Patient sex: F
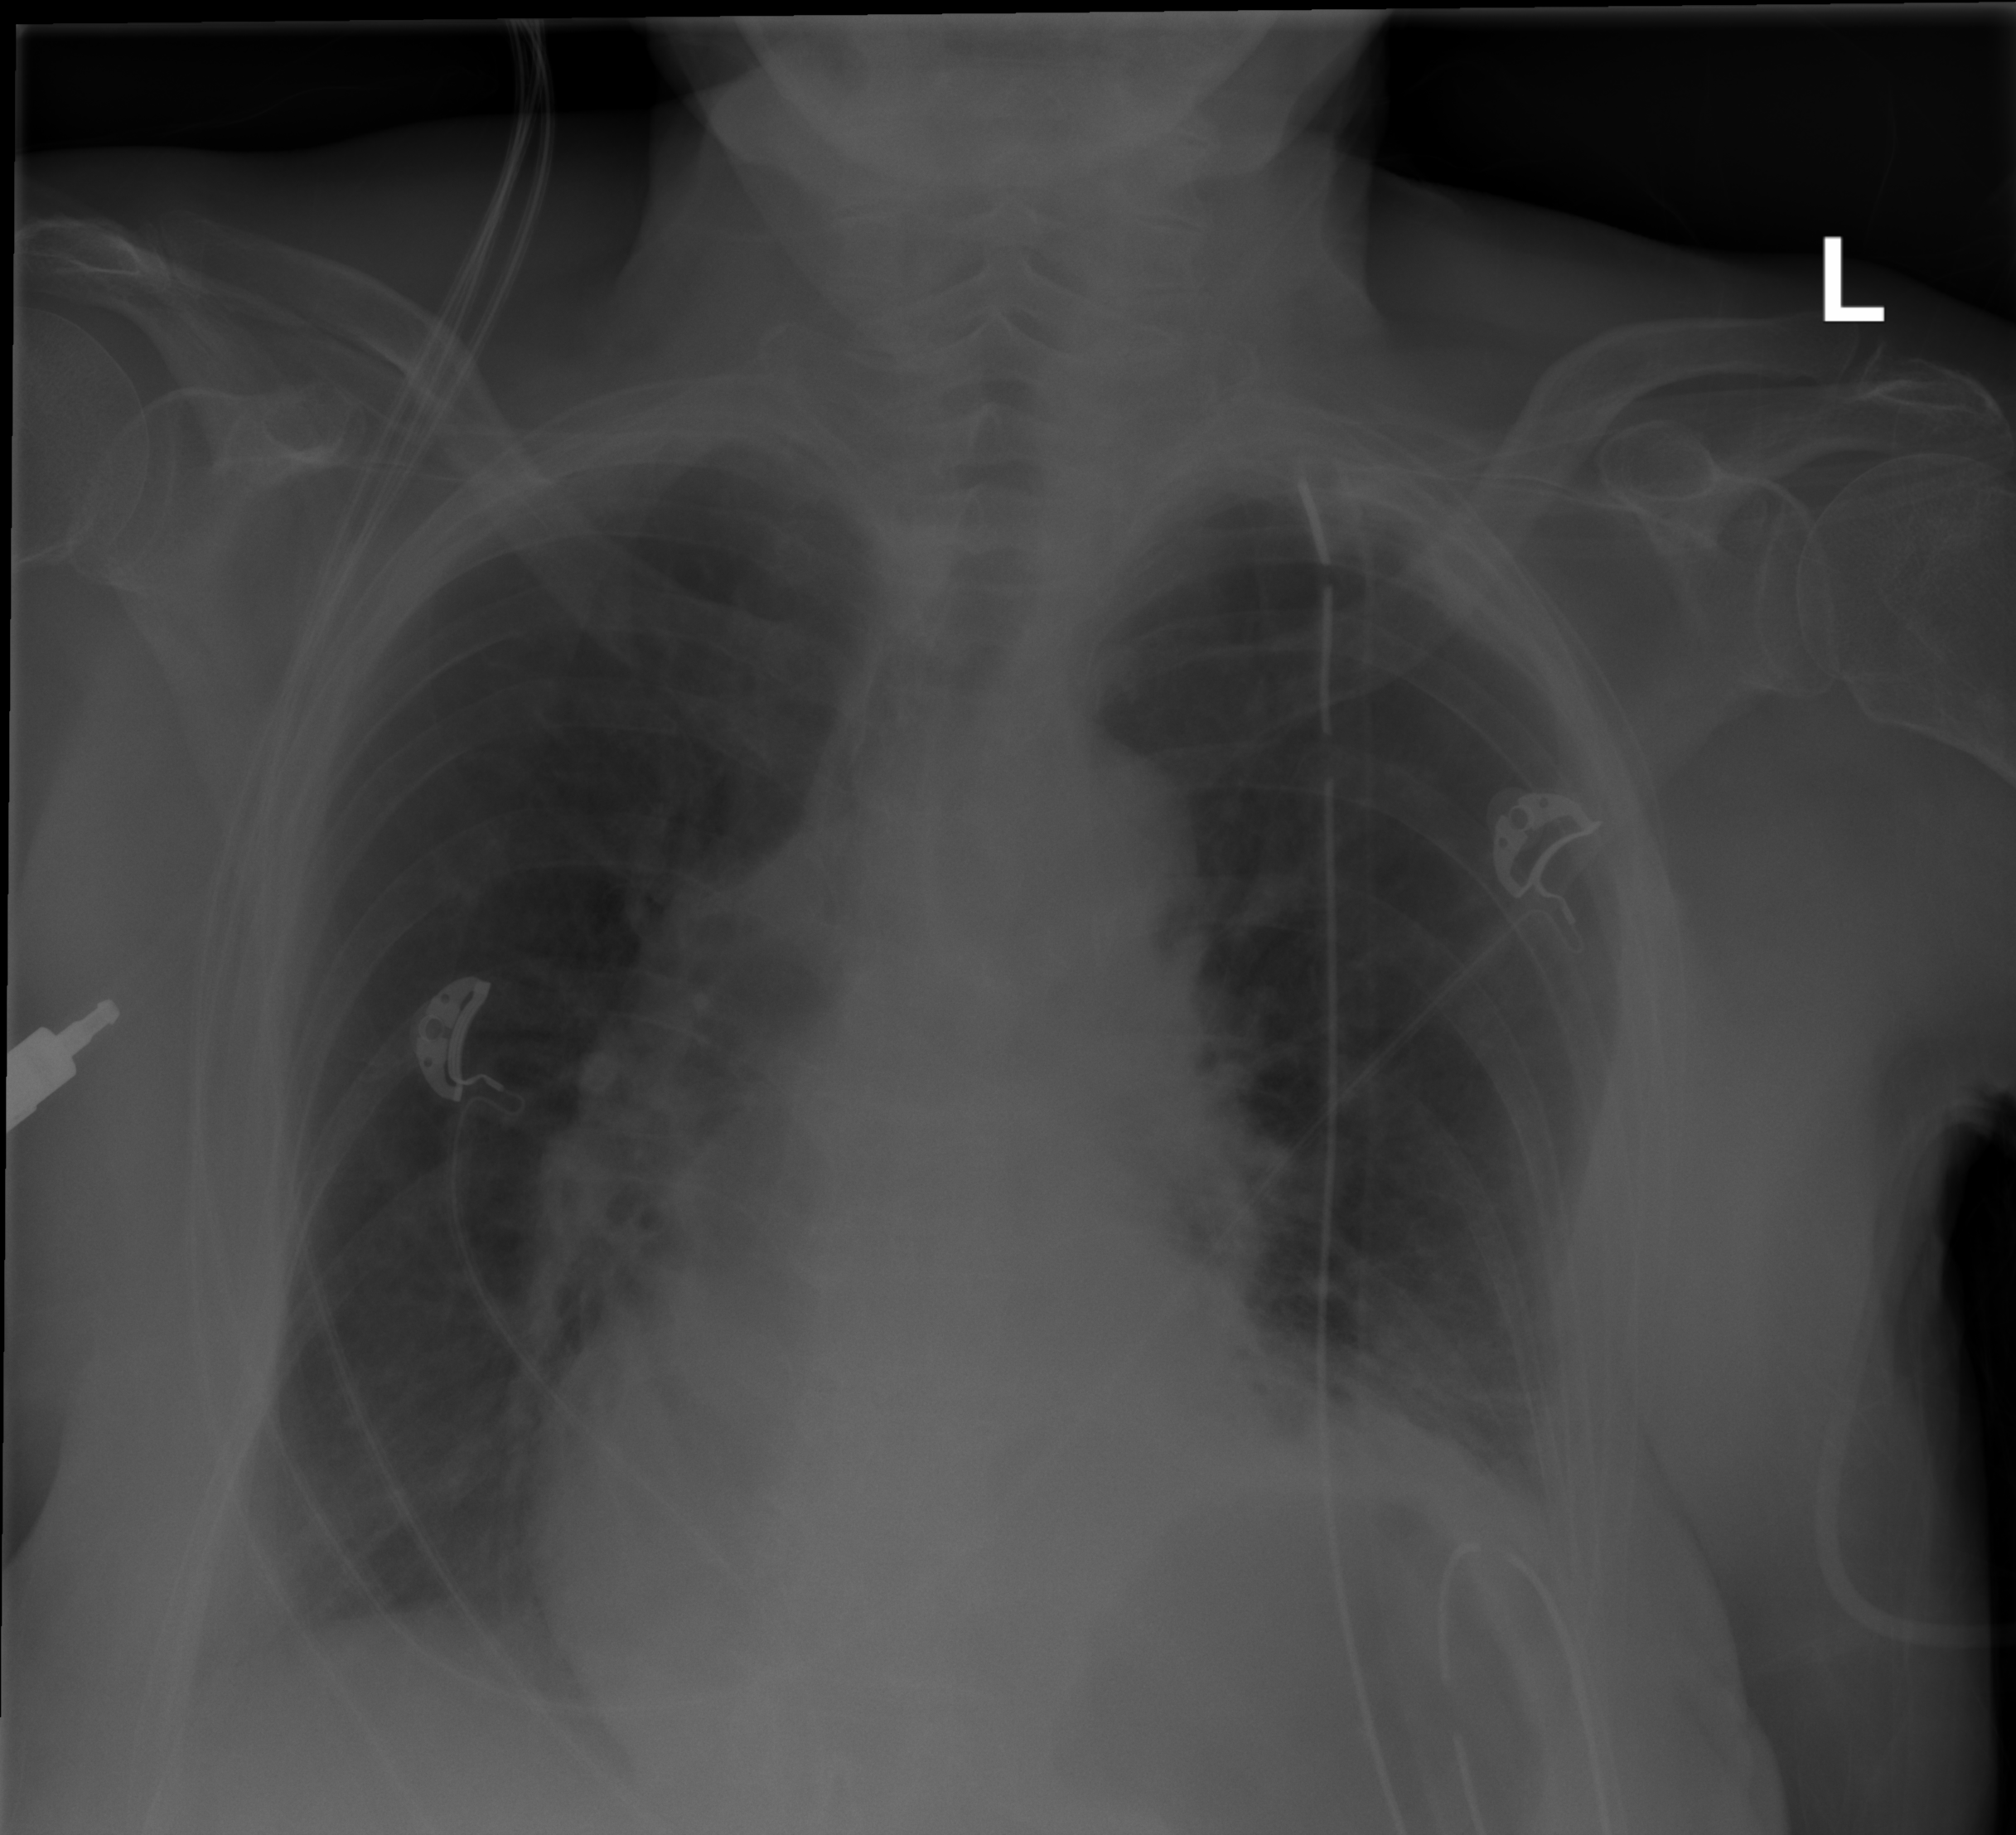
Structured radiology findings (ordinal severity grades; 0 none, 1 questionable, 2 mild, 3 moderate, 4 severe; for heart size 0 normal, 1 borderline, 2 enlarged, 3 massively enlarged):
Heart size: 0
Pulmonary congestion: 0
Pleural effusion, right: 0
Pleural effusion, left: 2
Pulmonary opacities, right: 1
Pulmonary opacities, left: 1
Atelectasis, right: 2
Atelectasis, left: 2